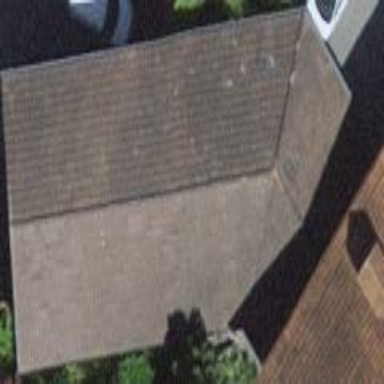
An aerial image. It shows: Office building with gabled roof.